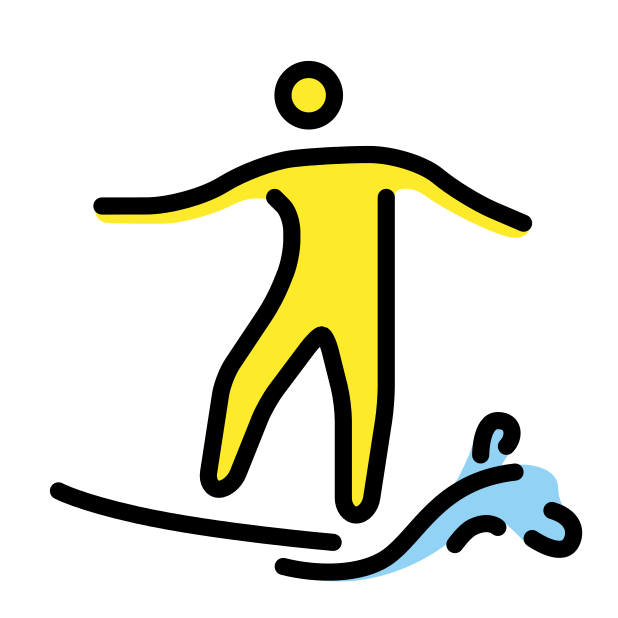
person surfing